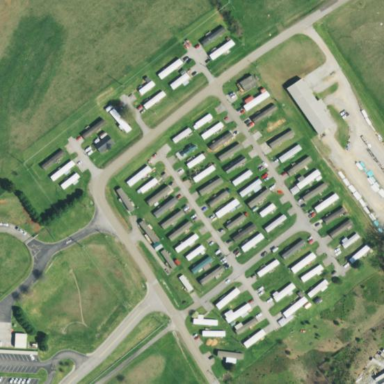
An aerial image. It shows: Residential area designated as trailer park.